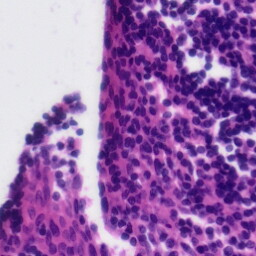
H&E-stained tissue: Tonsil